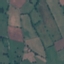
Label: Pasture